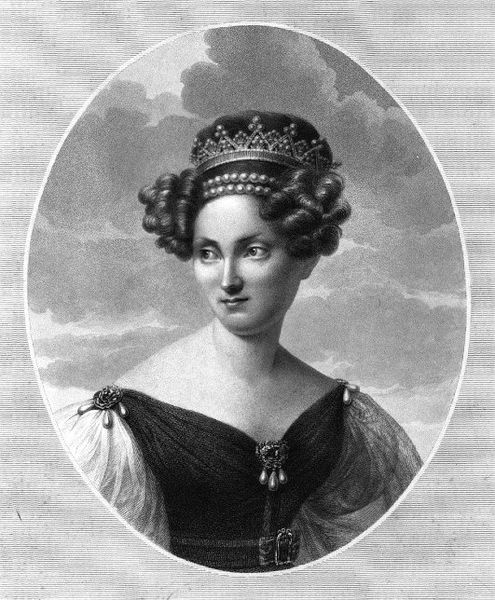
Titel: Stephanie. Grossherzogin v. Baden 1789-1860
Künstler: Edward Scriven
Standort: Karlsruhe
Institution: Staatliche Kunsthalle Karlsruhe
Schlagwörter: gemälde, himmel, nackt, schatten, weiß, wolken, ausschnitt, brust, busen, frau, frisur, grau, haar, kleid, kleider, licht, mund, nase, profil, schmuck, schwarz, stirn, zeichnung, blick, dame, gürtel, rosen, wolke, alt, jung, augen, bluse, gesicht, haarschmuck, rahmen, ärmel, bild, bildnis, hals, portrait, porträt, wolen, schlank, gewand, gold, haare, brosche, brustbild, dekollete, dekollte, diadem, kinn, krone, lippen, locken, perle, perlen, prinzessin, puffärmel, rechts, renaissance, schulter, schultern, seide, kreis, oval, rund, adelige, bewölkt, adlig, dutt, seitlich, wangen, grafik, graphik, könig, weib, brauen, büste, schick, perlenkette, dünn, schnalle, medaillon, bayern, links, druck, druckgraphik, schwarzweiss, druckgrafik, schraffur, stich, lockig, seite, herrscher, biedermeier, halbprofil, frauenbildnis, adlige, königin, empire, madonna, graustufen, tropfen, decoltee, krine, tailliert, schnürung, aufgesteckt, medaillion, lieblich, eingerahmt, titten, ellipse, gürtelschnalle, decollete, gelockt, ärmle, brustbildnis, portröt, dekolette, schuler, decollette, frisure, dreiviertel porträt, setlich, ausschntt, seitenporträt, aufsteckfrisur, therese, gprle, fekoltee, amelie, decollettee, frosir